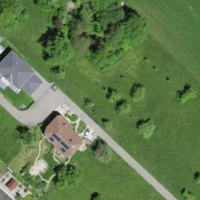
EUNIS habitat code: 25
Species observed at this site:
Colchicum autumnale